Question: I have VS 2010 with extension VS2P4 for using Perforce commands within Visual Studio.
There is a nice "Refresh Status" button on Source Control toolbar.

But that icon updates only the current project, not the other projects.
So I need always to select the solution node in Solution Explorer before I click "Refresh Status".
Is it possible to update all projects with one click without selecting solution node?
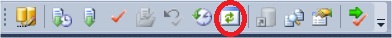
Answer: As of today's version, 1.74, that's the way it works. Refresh Status will refresh all icons in the solution, regardless of what node in Solution Explorer is selected.